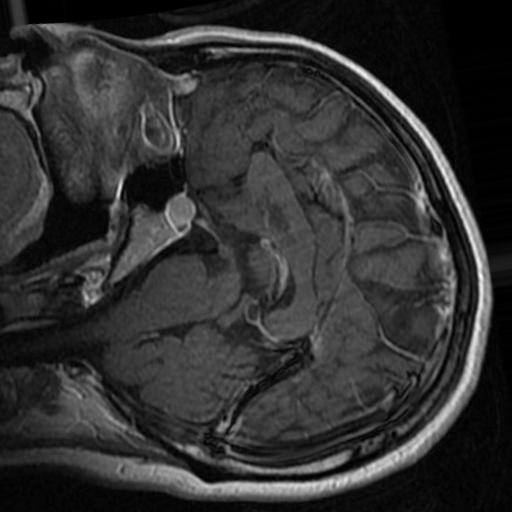
Label: brain_tumor